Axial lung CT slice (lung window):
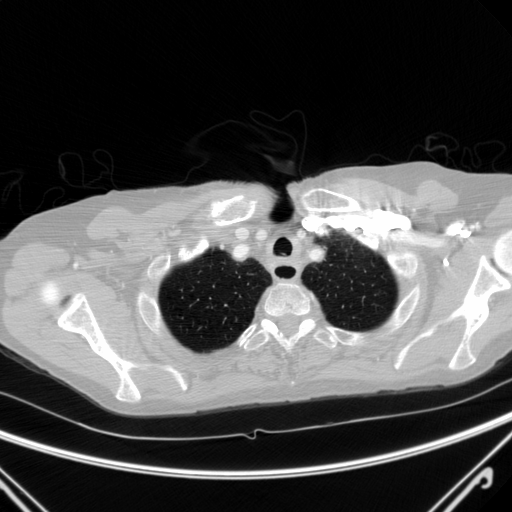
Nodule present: no